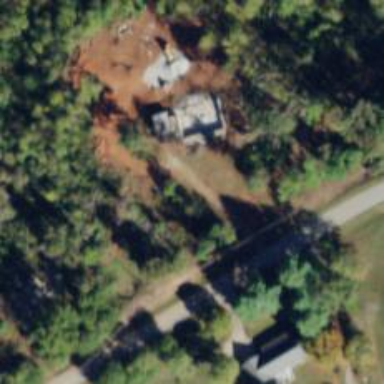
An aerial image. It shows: Driveway.